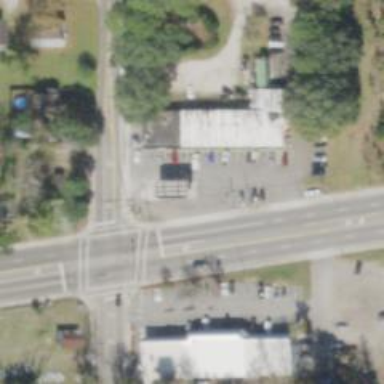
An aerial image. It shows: Convenience shop.